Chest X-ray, AP view. Patient: 43 years old, sex F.
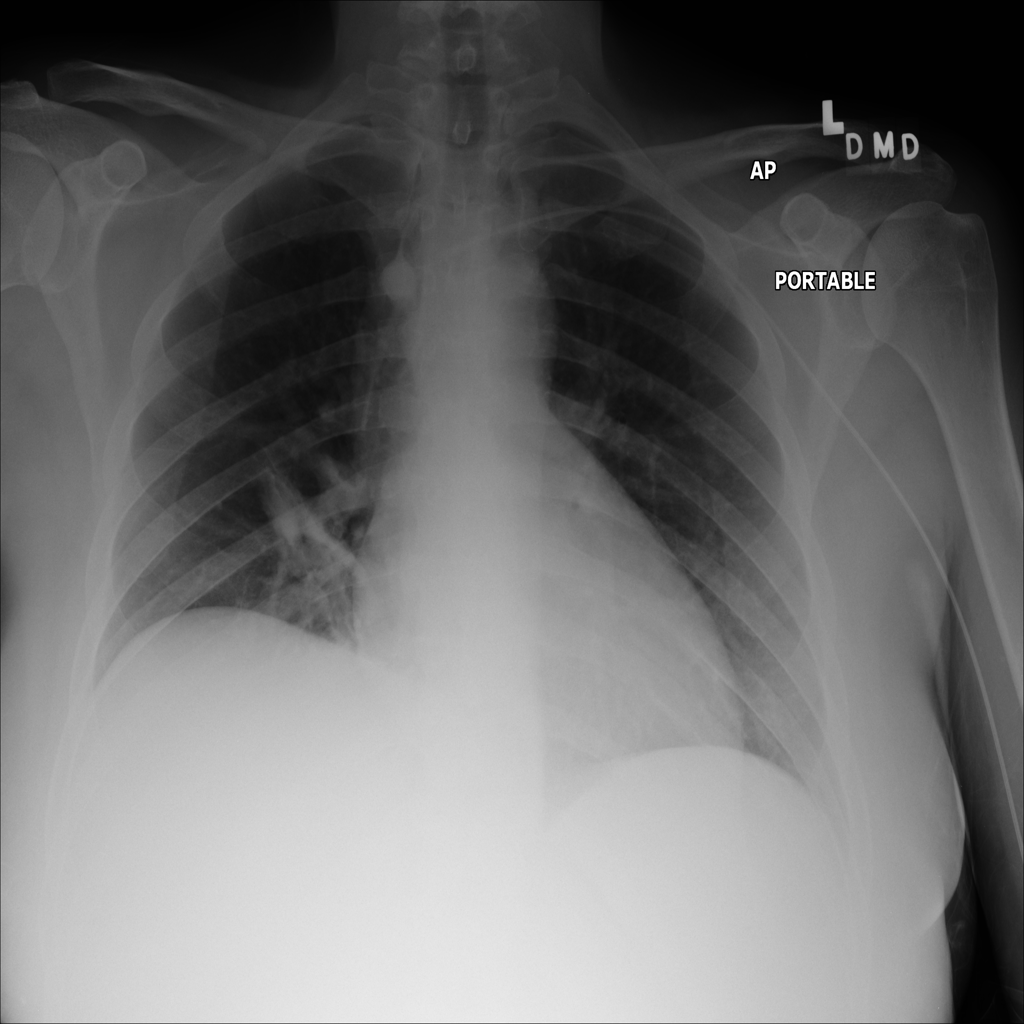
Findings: Atelectasis, Infiltration